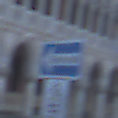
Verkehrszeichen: EinbahnstrasseLinksweisend
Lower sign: RichtungsangabeDurchPfeile9
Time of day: Dawn
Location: Outdoor (Urban)
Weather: Clear
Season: NotSpecified
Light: Natural